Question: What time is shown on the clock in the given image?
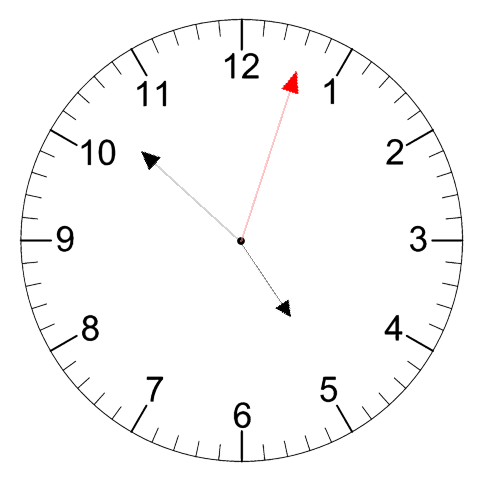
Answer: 04:52:03